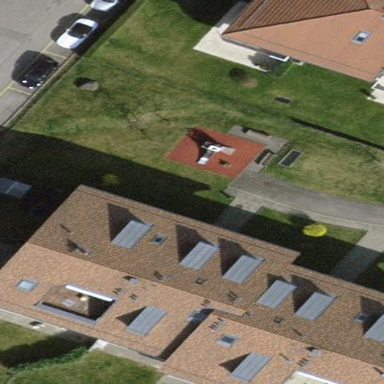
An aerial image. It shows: View of apartment building.